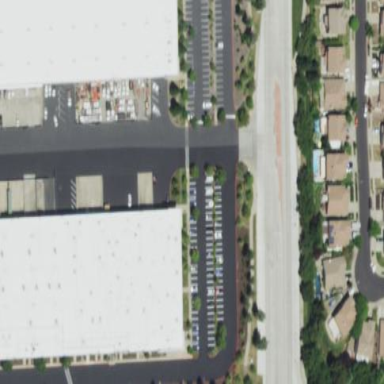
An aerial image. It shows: Industrial building.